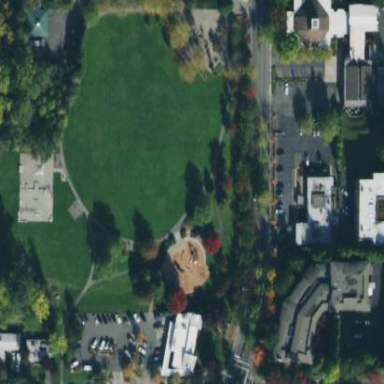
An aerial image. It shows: Lovely park for leisure and relaxation.